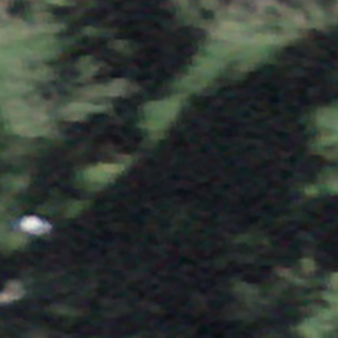
Label: other